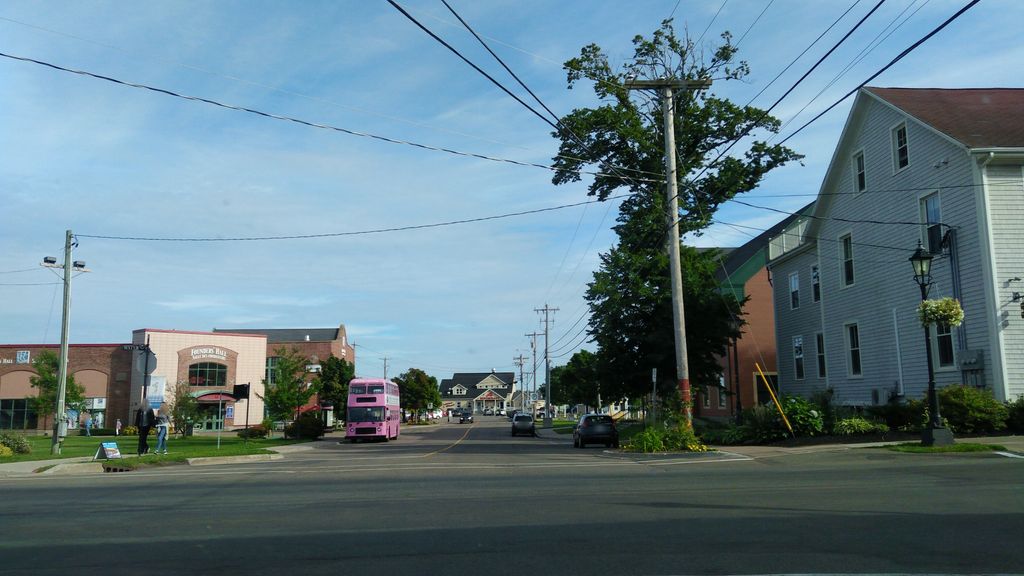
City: charlottetown